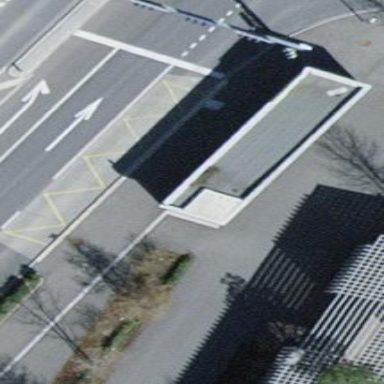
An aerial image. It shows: Transportation building with flat roof shape.